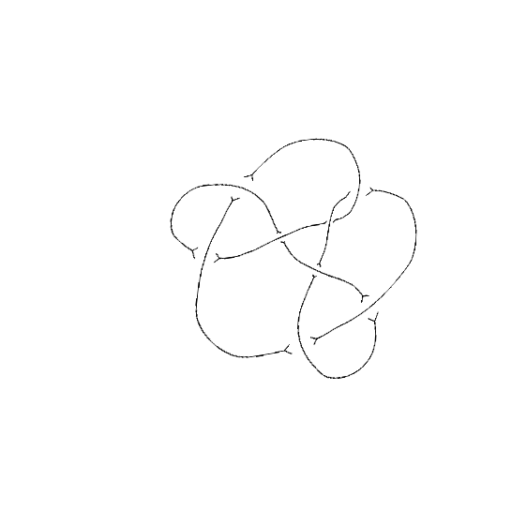
Crossing number: 8